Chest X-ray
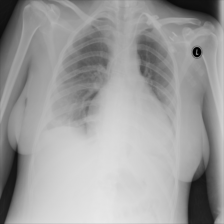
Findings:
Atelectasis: positive
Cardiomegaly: positive
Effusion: positive
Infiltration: negative
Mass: negative
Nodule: negative
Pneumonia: negative
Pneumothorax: negative
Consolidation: positive
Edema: positive
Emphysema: negative
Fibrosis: negative
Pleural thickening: positive
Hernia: negative